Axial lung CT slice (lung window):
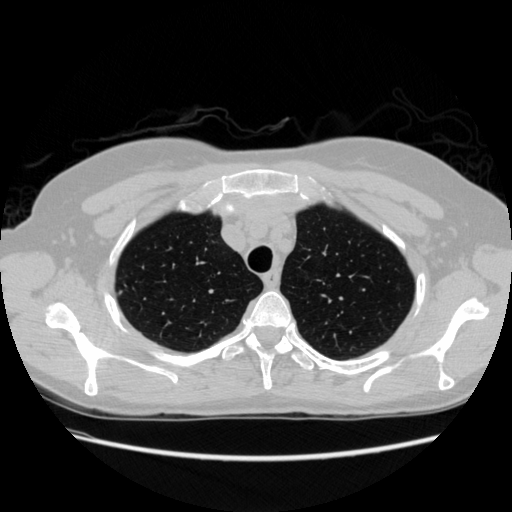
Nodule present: no